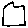
Label: square